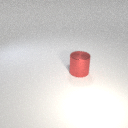
large red metal cylinder